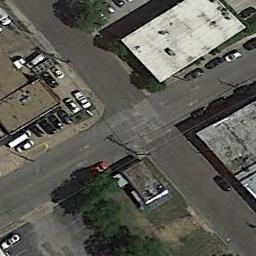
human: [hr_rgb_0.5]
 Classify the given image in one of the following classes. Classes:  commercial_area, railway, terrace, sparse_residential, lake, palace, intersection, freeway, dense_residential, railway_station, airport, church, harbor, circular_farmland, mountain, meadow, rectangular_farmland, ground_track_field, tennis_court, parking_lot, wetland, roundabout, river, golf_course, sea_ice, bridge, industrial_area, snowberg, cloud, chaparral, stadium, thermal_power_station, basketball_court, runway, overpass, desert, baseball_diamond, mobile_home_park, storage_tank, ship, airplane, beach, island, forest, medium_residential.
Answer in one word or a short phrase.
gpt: intersection